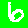
Digit: 6